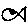
Label: fish